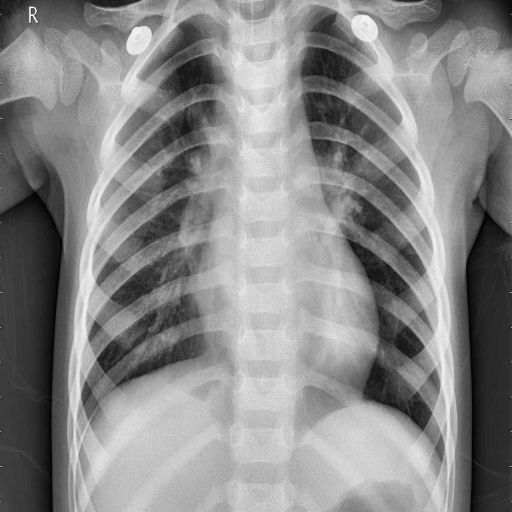
Finding: PNEUMONIA